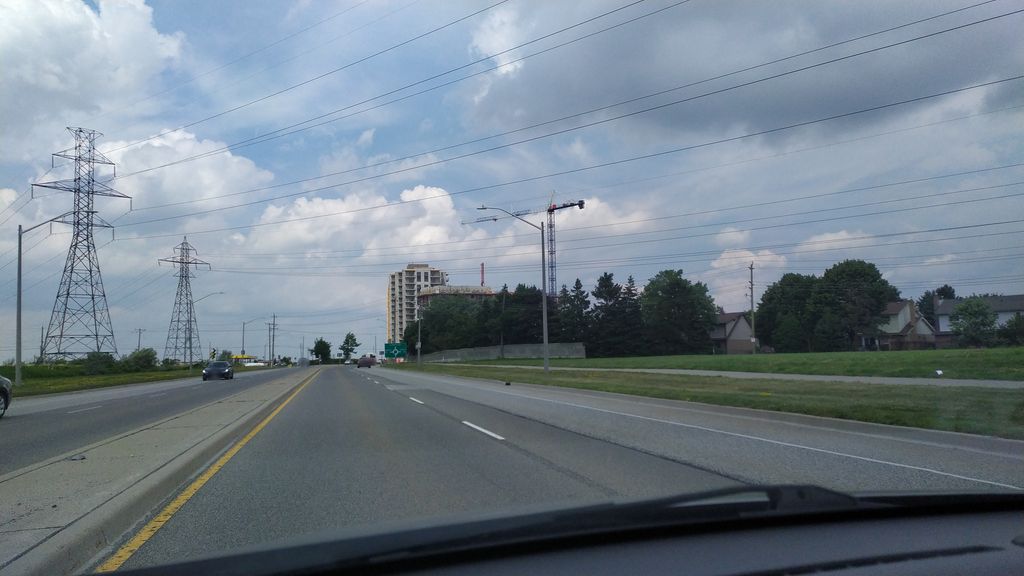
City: kitchener-waterloo